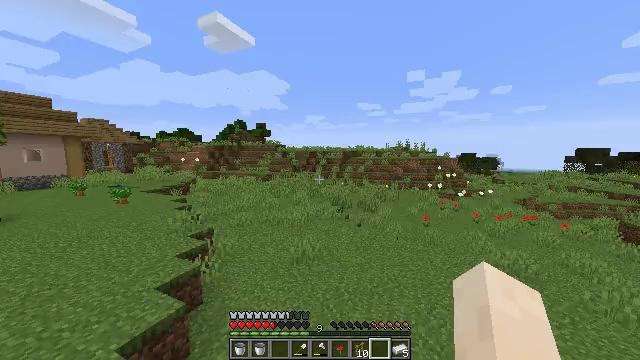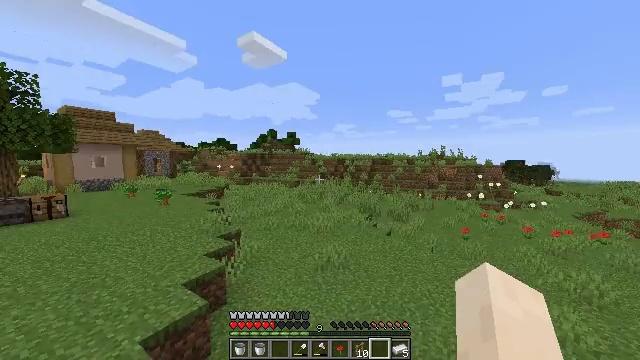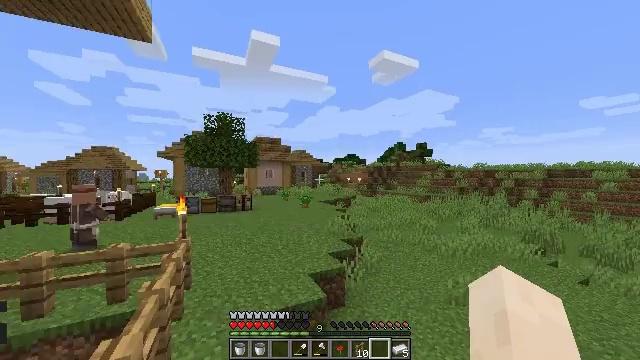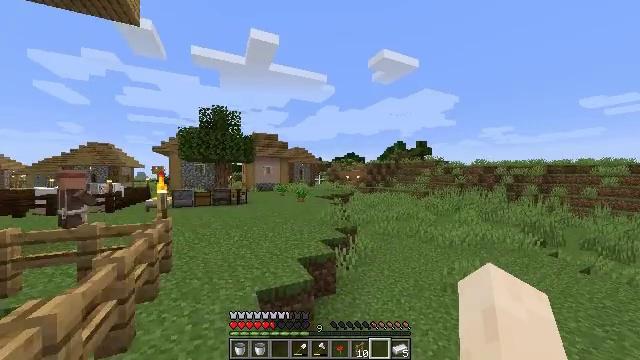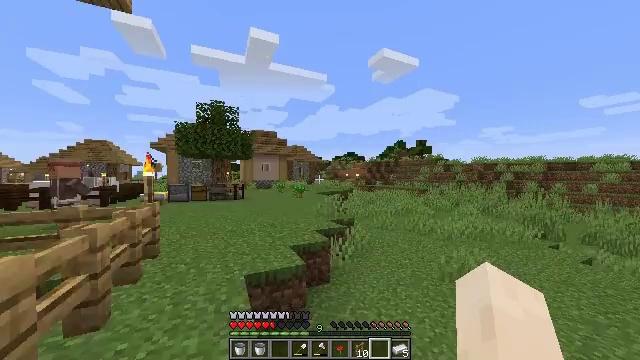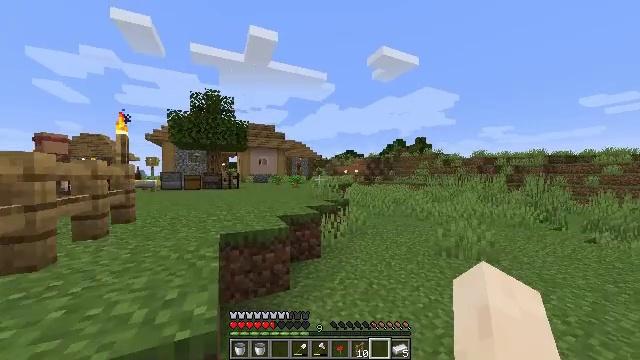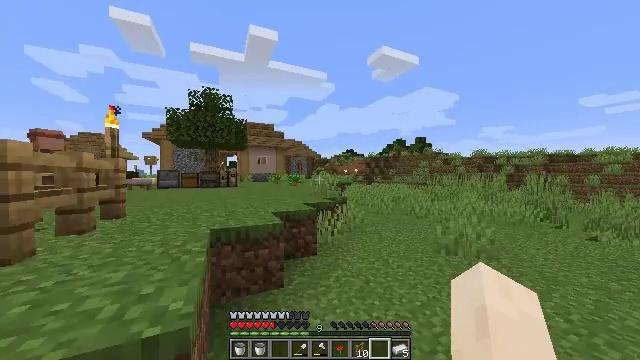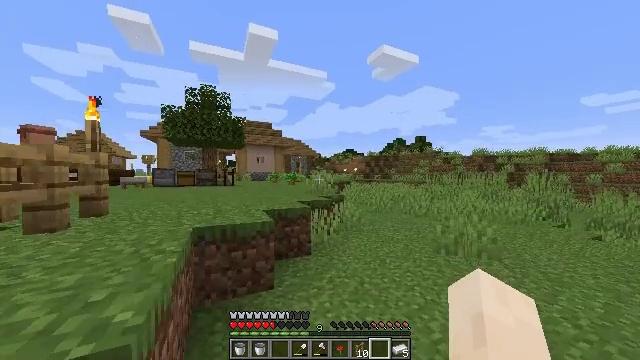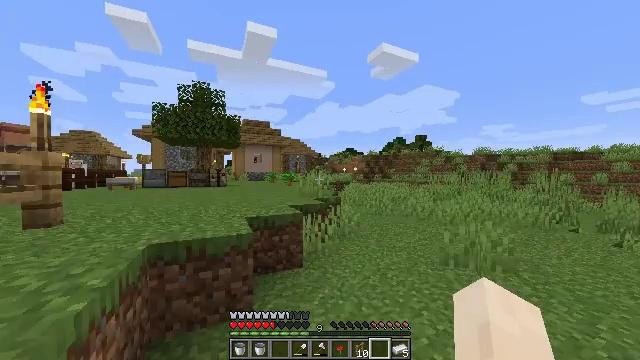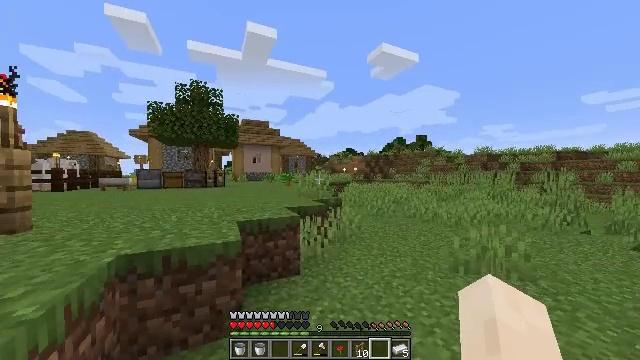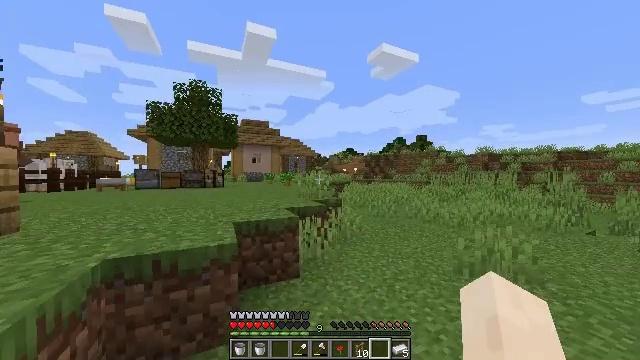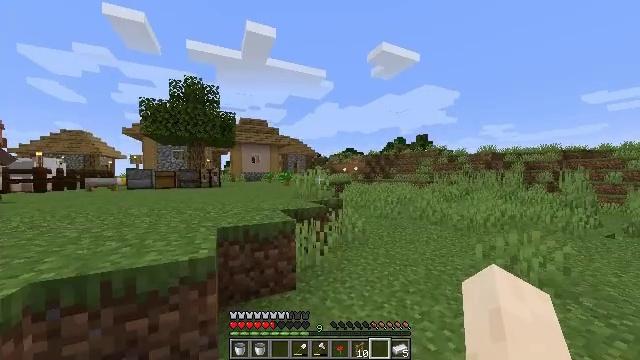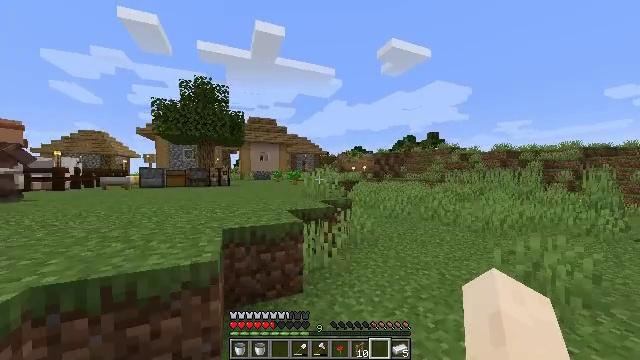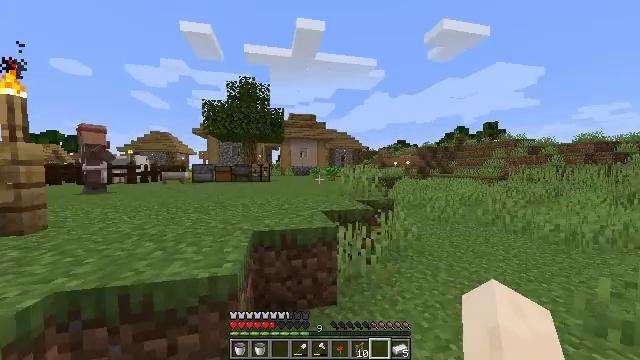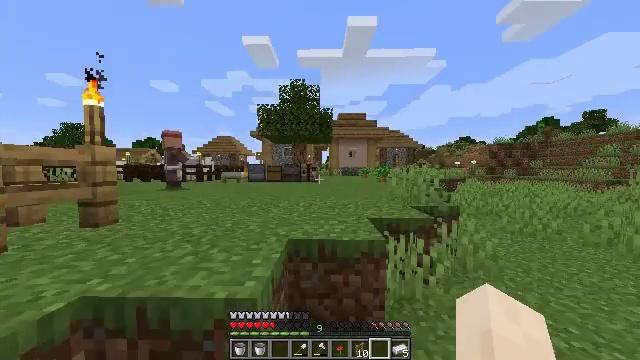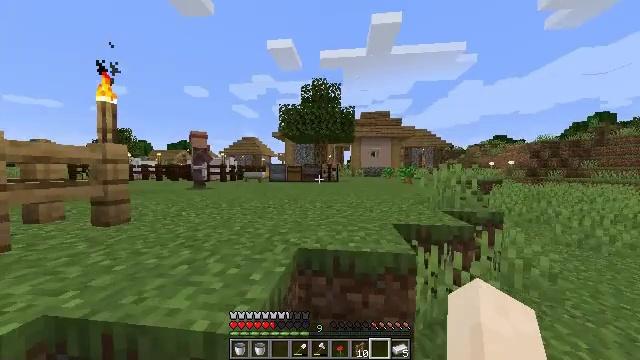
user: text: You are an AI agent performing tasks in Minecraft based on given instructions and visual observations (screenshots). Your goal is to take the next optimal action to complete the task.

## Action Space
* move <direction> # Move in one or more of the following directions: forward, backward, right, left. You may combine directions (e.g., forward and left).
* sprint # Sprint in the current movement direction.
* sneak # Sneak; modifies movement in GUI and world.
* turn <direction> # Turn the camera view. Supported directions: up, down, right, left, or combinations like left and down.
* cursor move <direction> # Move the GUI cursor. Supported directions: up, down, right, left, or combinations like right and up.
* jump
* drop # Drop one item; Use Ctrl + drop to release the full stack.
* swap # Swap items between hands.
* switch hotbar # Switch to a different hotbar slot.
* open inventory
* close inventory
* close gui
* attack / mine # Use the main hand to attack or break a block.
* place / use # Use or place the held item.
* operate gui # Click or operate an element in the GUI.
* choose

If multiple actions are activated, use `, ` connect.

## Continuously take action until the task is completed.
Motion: motion action
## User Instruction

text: Mine the dark oak sapling from the ground.
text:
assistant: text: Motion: move forward, sprint, jump
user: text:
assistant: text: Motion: move forward, sprint, turn left and up, jump
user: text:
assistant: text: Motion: move forward, jump
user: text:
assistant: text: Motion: move forward
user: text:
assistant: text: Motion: move forward
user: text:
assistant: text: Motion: move forward
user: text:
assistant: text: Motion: move forward
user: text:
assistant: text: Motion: move forward
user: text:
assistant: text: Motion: move forward
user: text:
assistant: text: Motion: move forward
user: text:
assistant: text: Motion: move forward, sprint
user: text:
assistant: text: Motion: move forward, sprint, turn left
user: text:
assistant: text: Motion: move forward, sprint, turn left and down
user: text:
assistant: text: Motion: move forward, sprint, turn left
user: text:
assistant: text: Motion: move forward, turn left
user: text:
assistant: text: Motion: move forward, turn left
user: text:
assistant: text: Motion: move forward, turn left
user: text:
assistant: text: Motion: move forward, turn left, jump
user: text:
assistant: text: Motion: move forward, turn left, jump
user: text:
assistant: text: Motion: move forward, jump
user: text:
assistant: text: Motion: move forward, jump
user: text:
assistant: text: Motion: move forward, jump
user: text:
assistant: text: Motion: move forward, jump
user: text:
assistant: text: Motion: move forward, jump
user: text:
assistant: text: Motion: move forward, jump
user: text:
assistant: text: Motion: move forward, sprint, turn right, jump
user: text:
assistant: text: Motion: move forward, sprint, turn right, jump
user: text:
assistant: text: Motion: move forward, sprint, jump
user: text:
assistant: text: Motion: move forward, sprint, jump
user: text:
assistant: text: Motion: move forward, jump